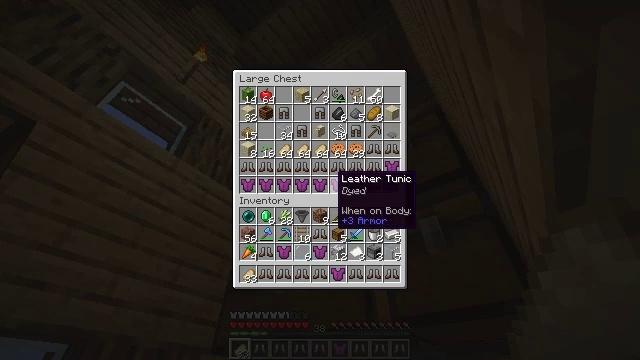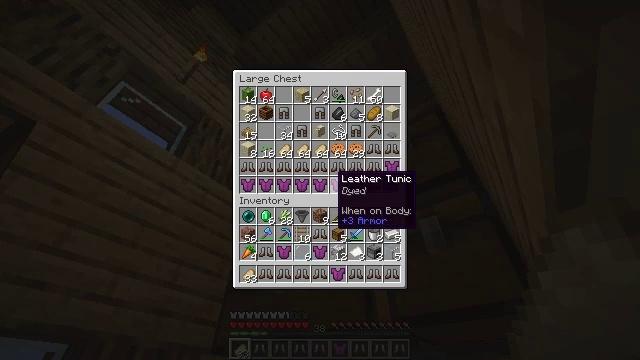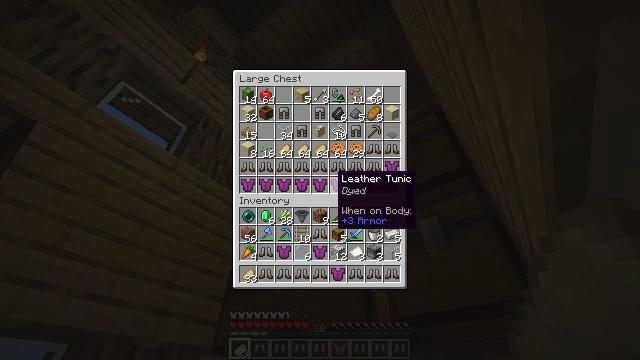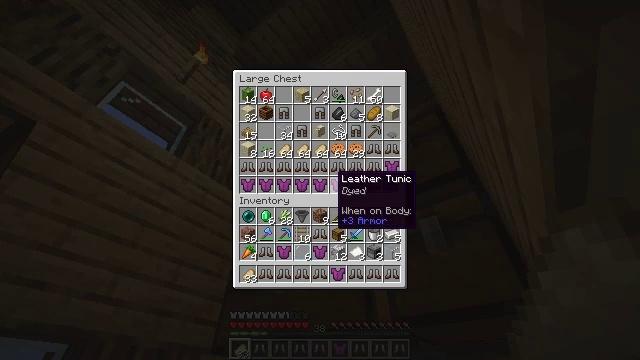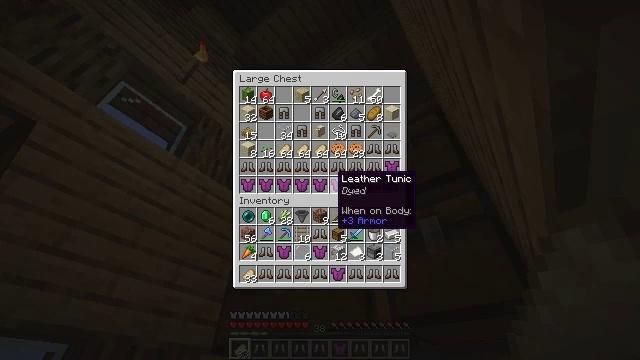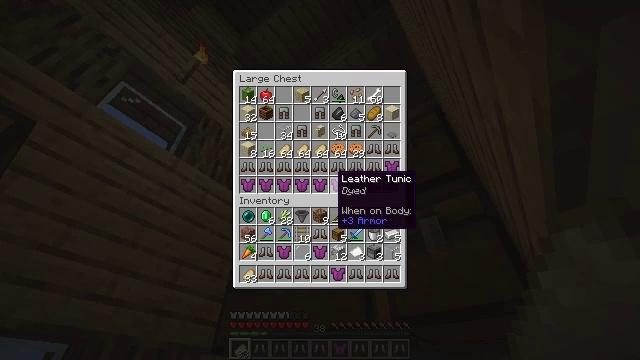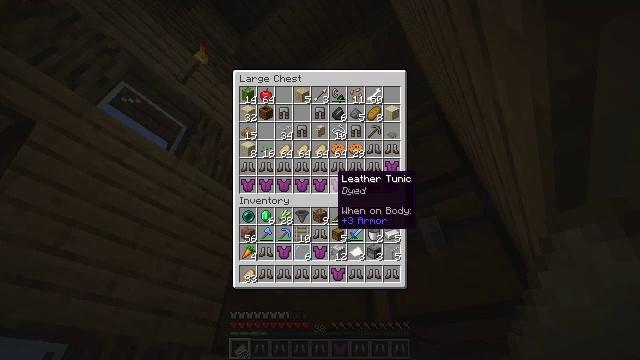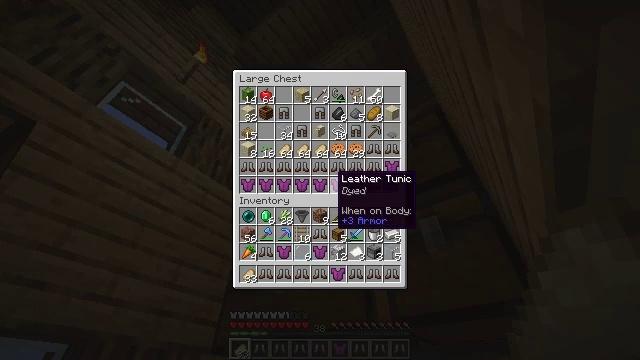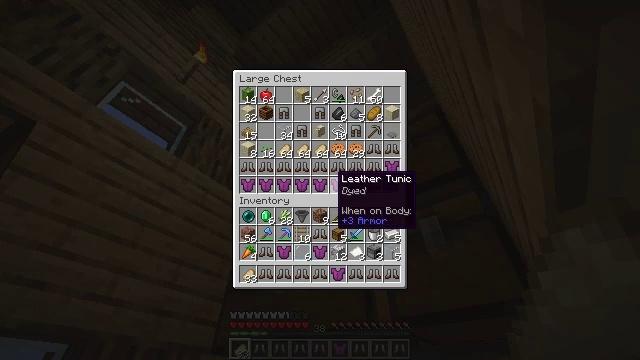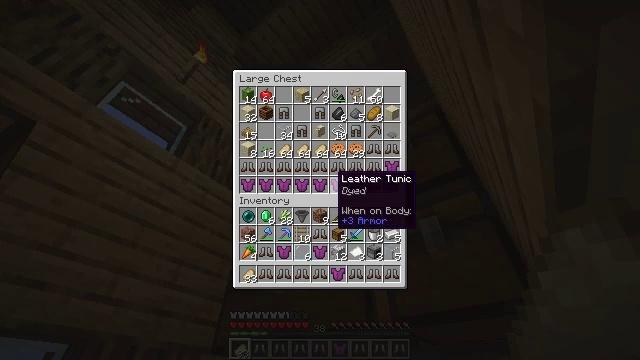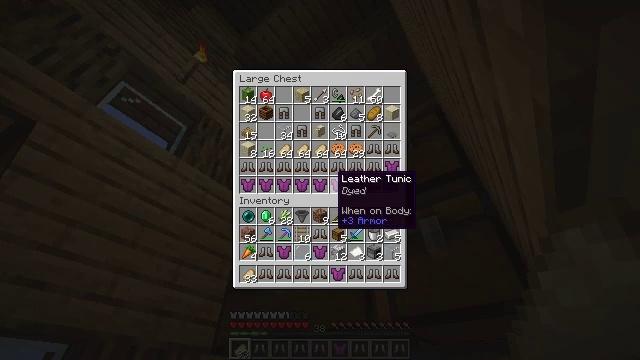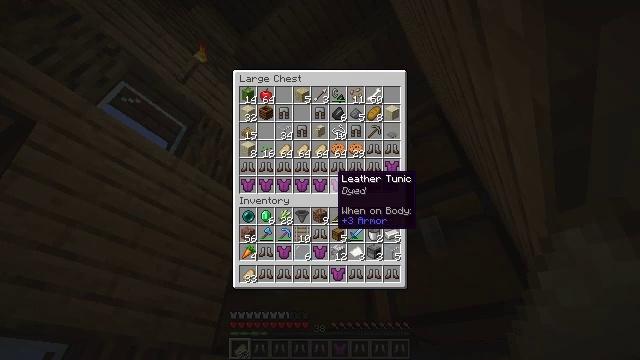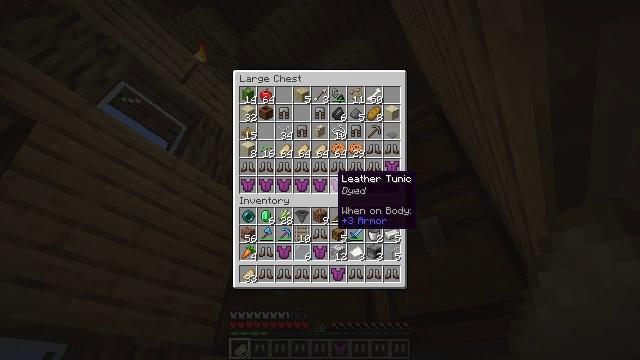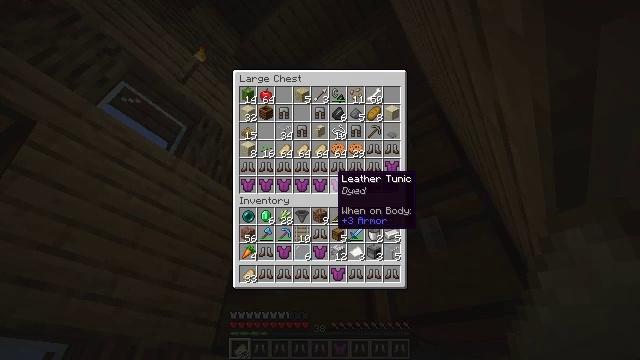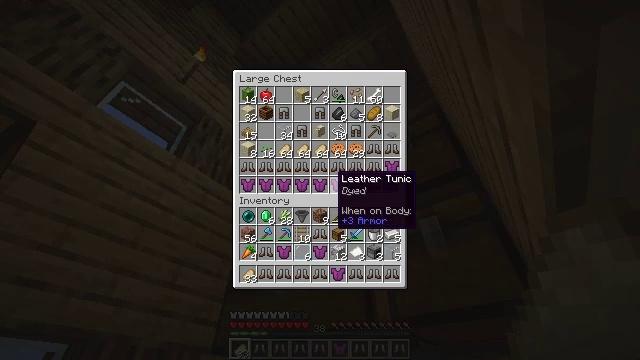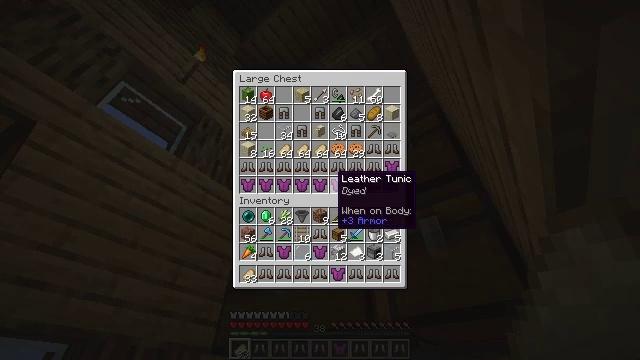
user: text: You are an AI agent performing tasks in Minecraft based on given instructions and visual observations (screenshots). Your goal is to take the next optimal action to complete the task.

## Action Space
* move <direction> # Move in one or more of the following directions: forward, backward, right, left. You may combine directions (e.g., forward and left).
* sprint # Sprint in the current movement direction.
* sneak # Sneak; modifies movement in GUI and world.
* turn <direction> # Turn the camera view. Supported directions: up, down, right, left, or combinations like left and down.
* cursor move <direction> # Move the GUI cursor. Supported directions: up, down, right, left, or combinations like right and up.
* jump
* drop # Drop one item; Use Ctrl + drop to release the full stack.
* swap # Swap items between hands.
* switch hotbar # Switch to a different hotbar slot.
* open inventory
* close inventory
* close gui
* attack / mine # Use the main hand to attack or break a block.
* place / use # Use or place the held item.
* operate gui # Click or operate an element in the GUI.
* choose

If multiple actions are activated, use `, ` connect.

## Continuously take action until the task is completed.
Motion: motion action
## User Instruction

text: Drop a pair of leather boots.
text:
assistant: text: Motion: no_op
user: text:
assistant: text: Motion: no_op
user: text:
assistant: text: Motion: no_op
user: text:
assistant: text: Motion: no_op
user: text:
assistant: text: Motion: no_op
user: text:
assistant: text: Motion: no_op
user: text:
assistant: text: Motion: no_op
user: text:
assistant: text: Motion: no_op
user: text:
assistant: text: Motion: no_op
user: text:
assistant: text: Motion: no_op
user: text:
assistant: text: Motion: no_op
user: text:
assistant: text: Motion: no_op
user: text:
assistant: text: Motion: no_op
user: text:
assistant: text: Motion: no_op
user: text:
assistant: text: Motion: no_op
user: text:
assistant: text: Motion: no_op
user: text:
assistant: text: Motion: no_op
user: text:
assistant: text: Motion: no_op
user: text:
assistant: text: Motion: no_op
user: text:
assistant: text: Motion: no_op
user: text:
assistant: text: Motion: no_op
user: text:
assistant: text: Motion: no_op
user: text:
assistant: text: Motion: no_op
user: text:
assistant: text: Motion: no_op
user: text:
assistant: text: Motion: no_op
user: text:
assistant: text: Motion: no_op
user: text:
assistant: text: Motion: cursor move up
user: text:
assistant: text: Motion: cursor move left and up
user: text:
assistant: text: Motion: sneak, cursor move left and up
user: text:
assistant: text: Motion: sneak, cursor move up